Question: I'm working with a complex data structure in MongoDB and using 'mongoose' to handle the server-to-database communication.
In 'mongoose' I have a schema defined like this:
'''
var mongoose = require('mongoose')
var Schema = mongoose.Schema;
const timePeriodSchema = new mongoose.Schema({
opensAt: {type: String, default: null},
closesAt: {type: String, default: null}
});
const daySchema = new mongoose.Schema({
closed: {type: Boolean, default: false},
hours: [timePeriodSchema]
});
const weekSchema = new mongoose.Schema({
monday: daySchema,
tuesday: daySchema,
wednesday: daySchema,
thursday: daySchema,
friday: daySchema,
saturday: daySchema,
sunday: daySchema,
});
const restaurantSchema = new mongoose.Schema({
userId: {
type: mongoose.Schema.Types.ObjectId,
required: false,
ref: 'User',
default: null
},
name: {
type: String,
required: true,
default: null
},
category: [String],
type: [String],
style: [String],
cuisine: [String],
customDescription: {
type: String,
required: false,
default: null
},
address: {
type: String,
required: true,
default: null
},
countryCode: {
type: String,
required: true,
default: null
},
services: [String],
photos: [Buffer],
openingHours: weekSchema,
phonePrefix: {
type: String,
required: true,
default: null
},
phoneNumber: {
type: String,
required: true,
default: null
},
website: {
type: String,
required: false,
default: null
},
reservationMethods: [String],
paymentMethods: [String],
createdAt: {
type: Date,
required: true,
default: Date.now,
}
});
module.exports = mongoose.model('Restaurant', restaurantSchema)
'''
And I try to create a new Restaurant with the following code:
'''
saveRestaurant: function(req, res){
Restaurant.findOne({
address: req.body.address
}, function(err, restaurant){
if(err) throw err;
if(restaurant){
return res.status(500).send({success: false, key: 'addressUsed', title: res.__('requestFailedTitle'), msg: res.__('restaurantSaveAlreadyExistsErrorMsg')});
}else{
User.findOne({
email: req.body.userEmail
}, function (err, user){
if(err){
throw err
}
if(user){
var restaurant = new Restaurant(req.body);
restaurant.userId = user._id;
restaurant.save(function(err, restaurant){
if(err) throw err;
});
return res.status(200).send({success: true, msg: res.__('saveSuccessResponse')});
}
});
}
});
}
'''
And here is a sample of the 'req.body' that the server receives:
'''
{
"userEmail": "example@gmail.com",
"name": "My Restaurant",
"category": [ "Cafe", "Pub" ],
"type": [ "Ethnic Restaurant", "Fine Dining Restaurant" ],
"style": [ "Elegant" ],
"cuisine": [ "Haute" ],
"customDescription": "This is a custom description",
"address": "Piazza di Spagna, Piazza di Spagna, Rome, Metropolitan City of Rome, Italy",
"countryCode": "IT",
"services": [ "Handicap", "Restroom" ],
"photos": [],
"openingHours": {
"Monday": { "closed": true, "hours": [
{"opensAt": "11:00", "closesAt": "17:00"}
]},
"Tuesday": { "closed": true, "hours": [
{"opensAt": "11:00", "closesAt": "17:00"}
]},
"Wednesday": { "closed": true, "hours": [
{"opensAt": "11:00", "closesAt": "17:00"}
]},
"Thursday": { "closed": true, "hours": [
{"opensAt": "11:00", "closesAt": "17:00"}
]},
"Friday": { "closed": true, "hours": [
{"opensAt": "11:00", "closesAt": "17:00"}
]},
"Saturday": { "closed": true, "hours": [
{"opensAt": "11:00", "closesAt": "17:00"}
]},
"Sunday": { "closed": true, "hours": [
{"opensAt": "11:00", "closesAt": "17:00"}
]}
},
"phonePrefix": "+39",
"phoneNumber": "<PHONE>",
"website": "asdfg.it",
"reservationMethods": [ "Phone" ],
"paymentMethods": [ "Cash", "Card" ]
}
'''
The problem is that the restaurant created has all the fields set perfectly, except for the nested openingHours field.
In the 'openingHours' field only the '_id' of an object is stored and nothing else.
It seems that 'mongoose' is not able to retrieve and populate the nested schemas.
However I have read that apparently it should be able to. Anyone have any idea of what I am doing wrong?
I don't want to use separate collections and link them via '_id' as it would result in too many useless collections; I would like to have everything in the same collection.
Here below is a screenshot of what is actually saved in MongoDB:

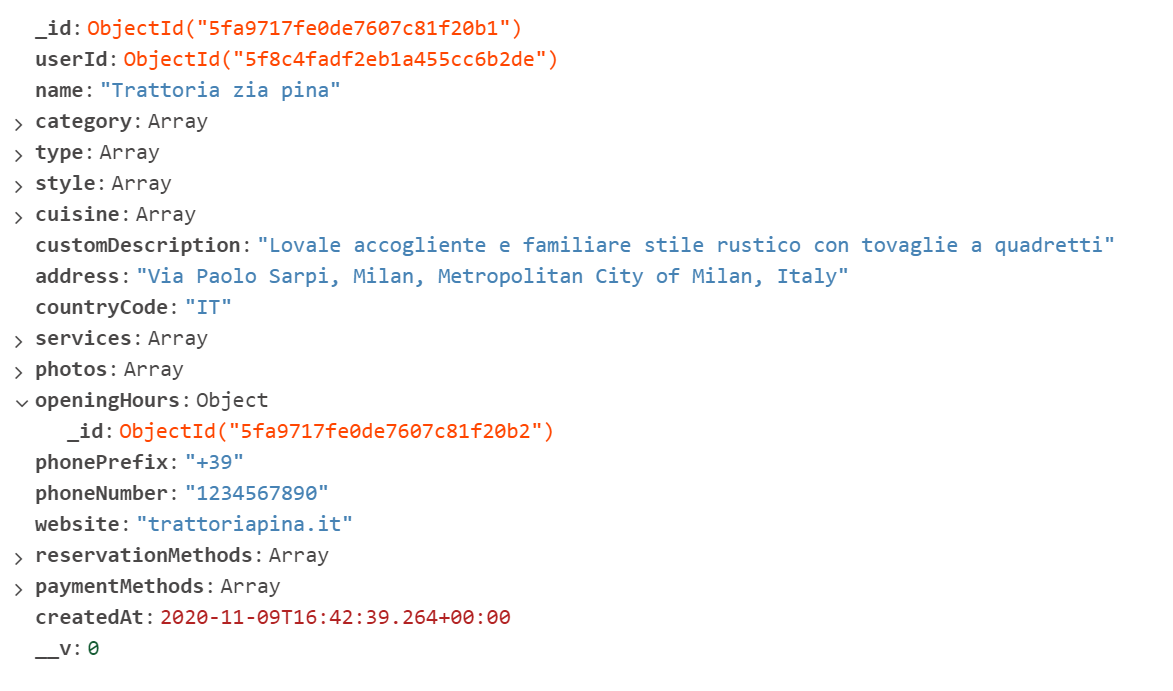
Answer: Your definition of days in a schema and days in data are in different cases:
all small letters
'''
const weekSchema = new mongoose.Schema({
monday: daySchema,
tuesday: daySchema,
wednesday: daySchema,
thursday: daySchema,
friday: daySchema,
saturday: daySchema,
sunday: daySchema,
});
'''
and in data the first letter is capital:
'''
"Monday": { "closed": true, "hours": [
{"opensAt": "11:00", "closesAt": "17:00"}
]},
"Tuesday": { "closed": true, "hours": [
{"opensAt": "11:00", "closesAt": "17:00"}
]},
"Wednesday": { "closed": true, "hours": [
{"opensAt": "11:00", "closesAt": "17:00"}
]},
...
'''